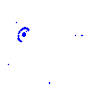
Particle: pion